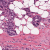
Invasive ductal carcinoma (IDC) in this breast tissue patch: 1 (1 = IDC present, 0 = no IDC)